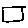
Label: square